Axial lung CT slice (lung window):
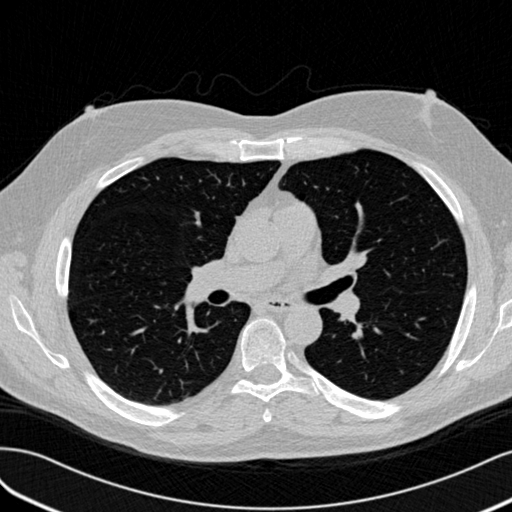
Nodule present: no